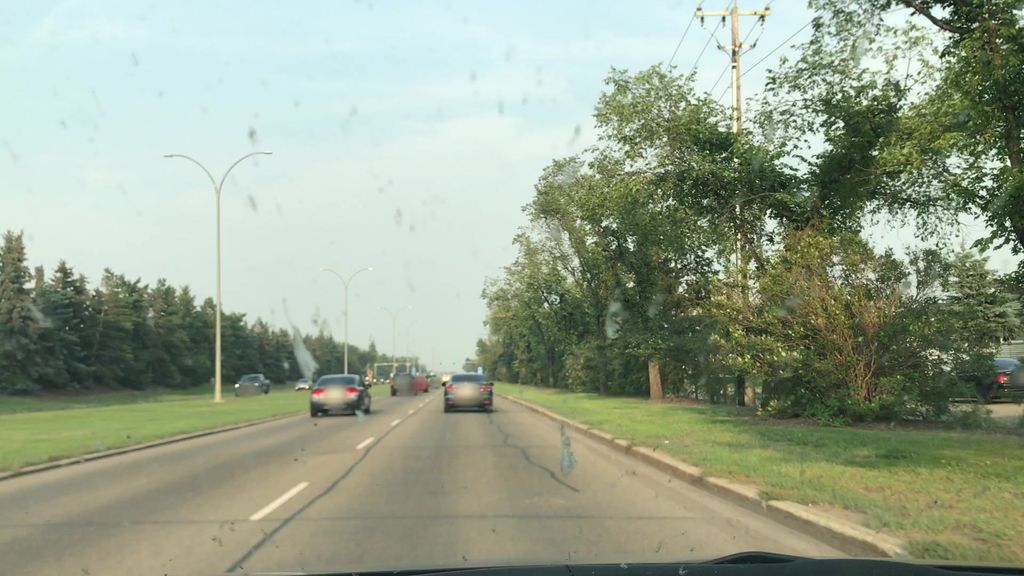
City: edmonton